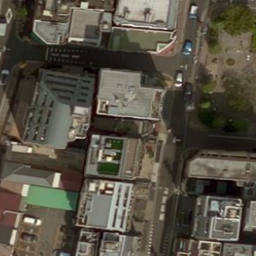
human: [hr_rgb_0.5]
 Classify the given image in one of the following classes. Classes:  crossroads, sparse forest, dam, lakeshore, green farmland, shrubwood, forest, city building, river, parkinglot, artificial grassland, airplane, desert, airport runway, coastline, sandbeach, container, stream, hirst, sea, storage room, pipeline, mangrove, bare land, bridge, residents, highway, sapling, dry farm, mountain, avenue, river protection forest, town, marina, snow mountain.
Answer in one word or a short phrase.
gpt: city building